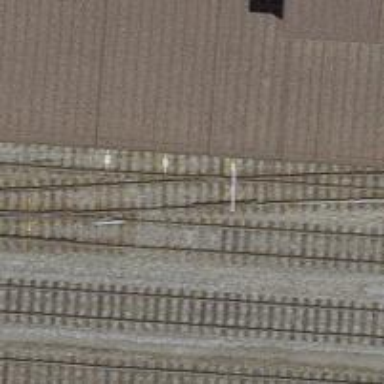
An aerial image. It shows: Railway siding with one electrified track and contact line.